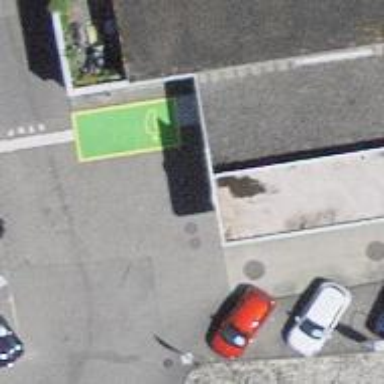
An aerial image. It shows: Charging station.